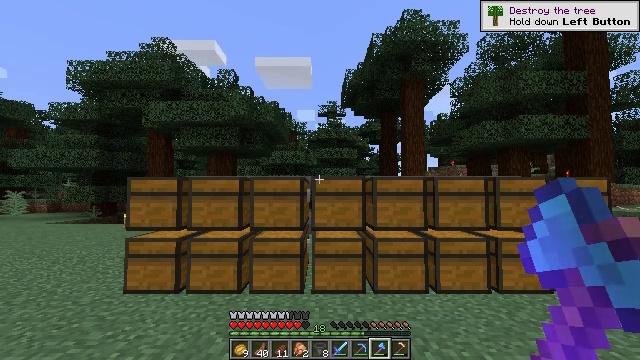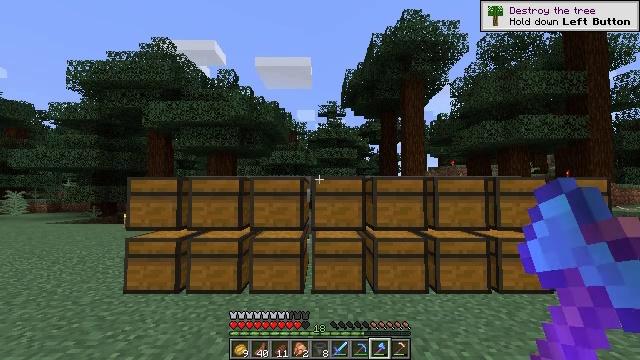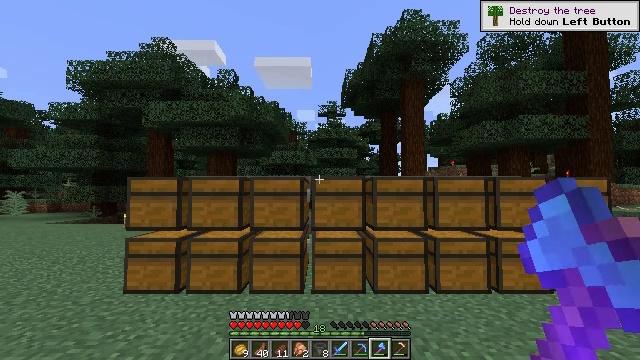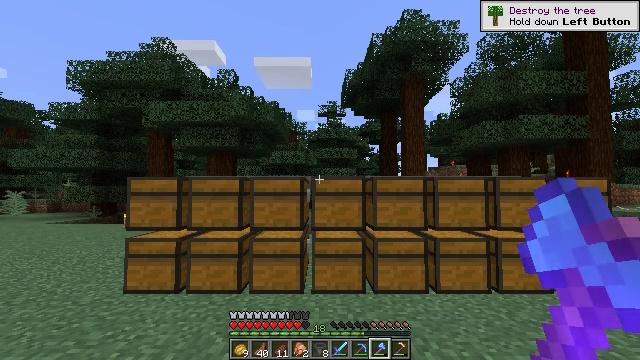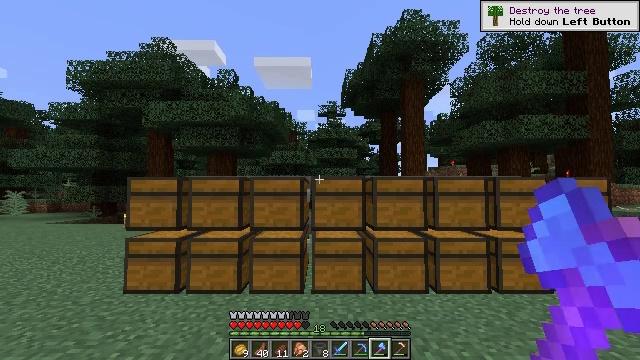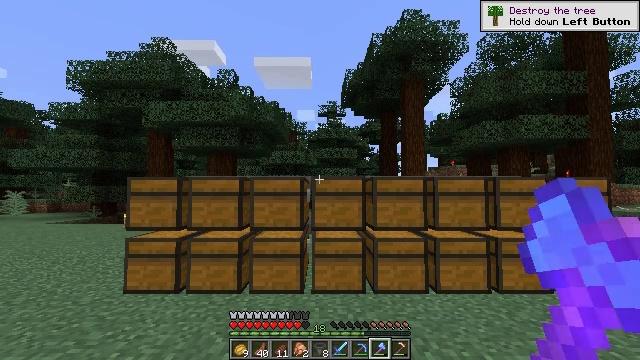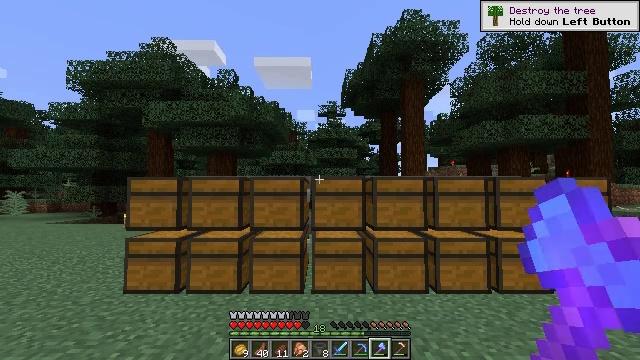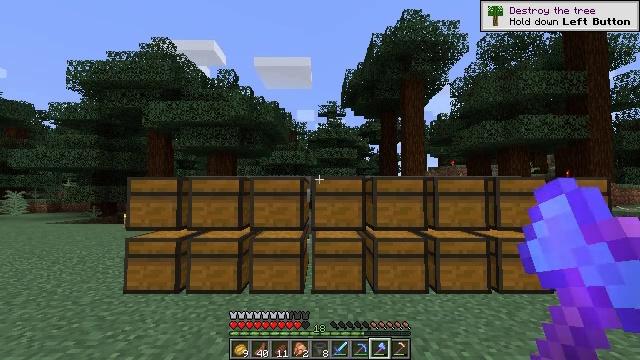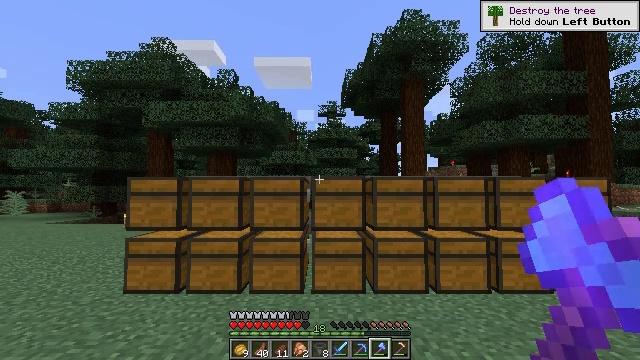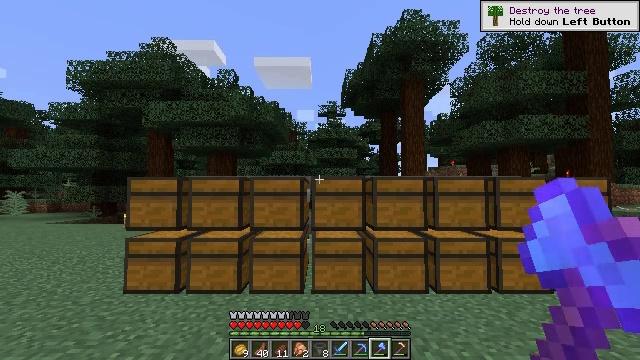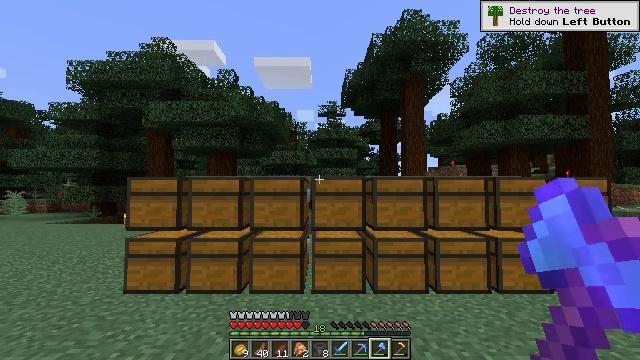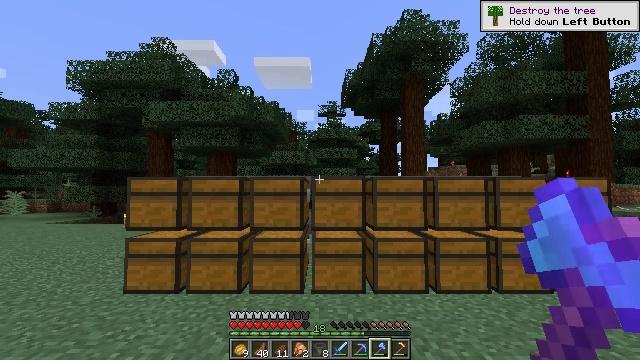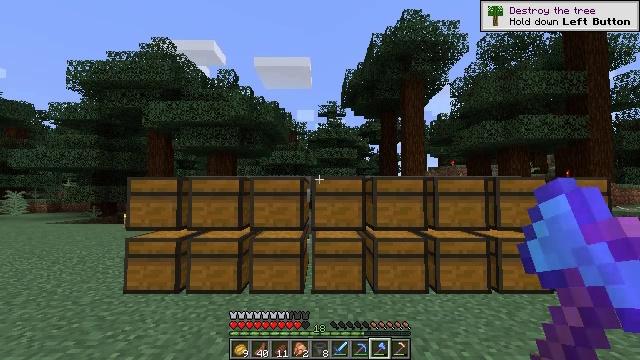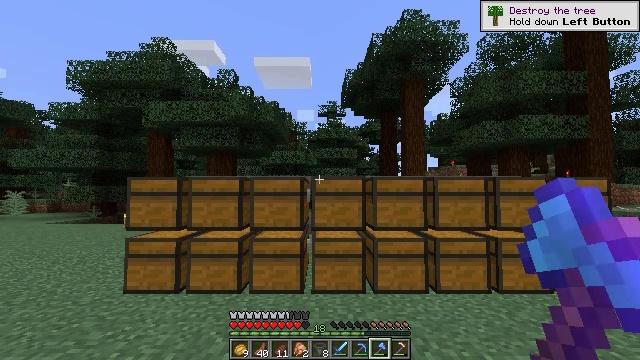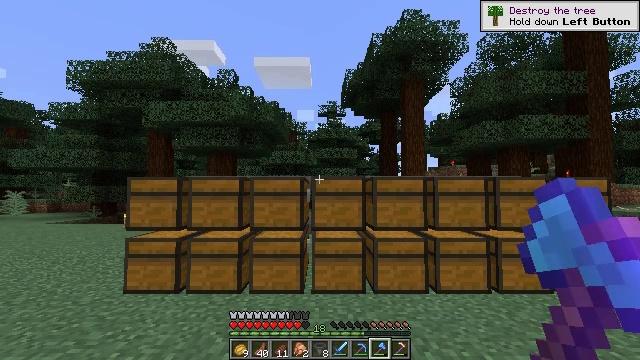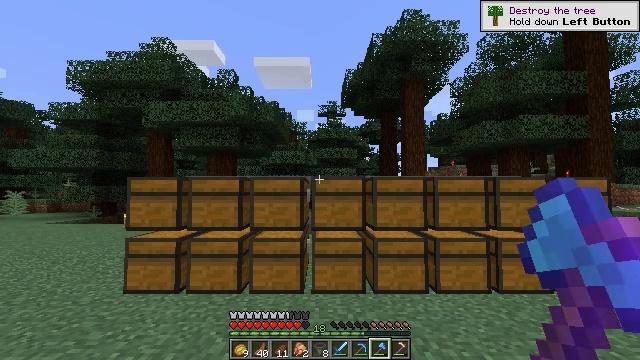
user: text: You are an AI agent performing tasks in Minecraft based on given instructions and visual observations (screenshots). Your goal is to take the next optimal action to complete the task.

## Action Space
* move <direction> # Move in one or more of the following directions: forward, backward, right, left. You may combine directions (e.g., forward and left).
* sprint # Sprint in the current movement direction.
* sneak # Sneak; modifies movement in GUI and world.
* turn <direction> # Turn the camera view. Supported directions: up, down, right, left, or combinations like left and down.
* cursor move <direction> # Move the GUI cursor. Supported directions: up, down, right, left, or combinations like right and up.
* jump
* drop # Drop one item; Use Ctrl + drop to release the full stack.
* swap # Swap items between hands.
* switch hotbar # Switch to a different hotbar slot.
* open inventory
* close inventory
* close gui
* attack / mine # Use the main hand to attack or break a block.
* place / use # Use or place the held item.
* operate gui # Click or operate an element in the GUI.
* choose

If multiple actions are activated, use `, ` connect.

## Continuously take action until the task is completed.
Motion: motion action
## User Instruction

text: Remove the large fern from the terrain.
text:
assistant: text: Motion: no_op
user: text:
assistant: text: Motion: no_op
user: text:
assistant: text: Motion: no_op
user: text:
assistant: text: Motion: no_op
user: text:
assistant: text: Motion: no_op
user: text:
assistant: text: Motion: no_op
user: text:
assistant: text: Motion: no_op
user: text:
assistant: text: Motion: no_op
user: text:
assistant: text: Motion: no_op
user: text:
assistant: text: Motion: no_op
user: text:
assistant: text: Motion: no_op
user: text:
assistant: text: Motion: no_op
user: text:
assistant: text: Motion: no_op
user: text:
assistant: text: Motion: no_op
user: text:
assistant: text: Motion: no_op
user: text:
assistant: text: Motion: no_op
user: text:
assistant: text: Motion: no_op
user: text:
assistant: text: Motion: no_op
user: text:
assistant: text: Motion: no_op
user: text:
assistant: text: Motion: no_op
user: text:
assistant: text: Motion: no_op
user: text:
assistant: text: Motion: no_op
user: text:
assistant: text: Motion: no_op
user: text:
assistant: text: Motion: no_op
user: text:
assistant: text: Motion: no_op
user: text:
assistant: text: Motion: no_op
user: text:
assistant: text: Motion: no_op
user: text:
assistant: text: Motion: no_op
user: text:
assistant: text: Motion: no_op
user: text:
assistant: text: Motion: no_op